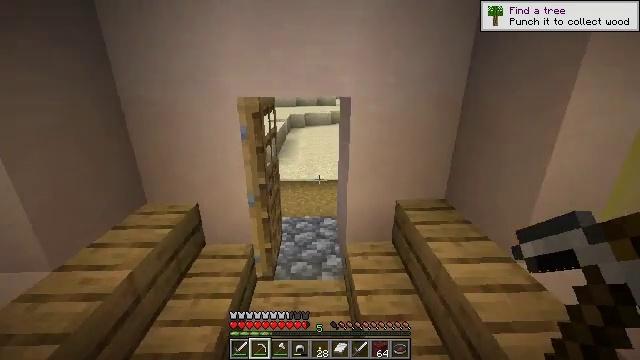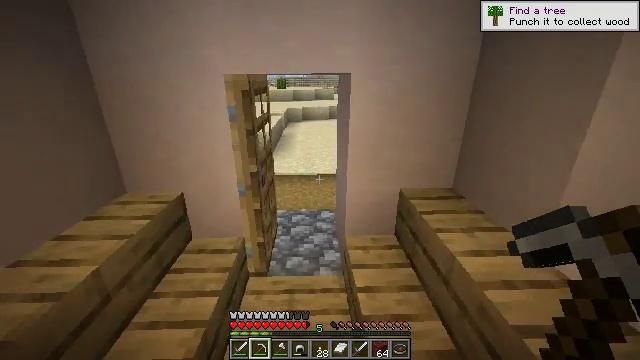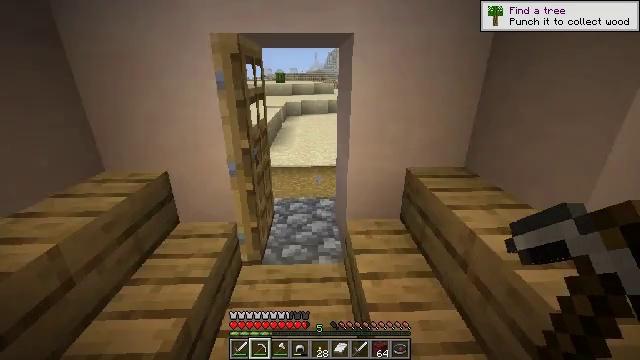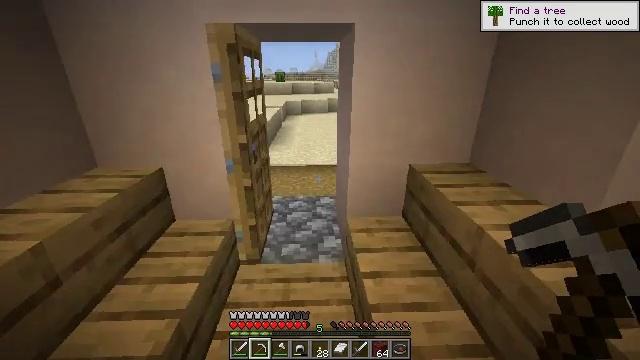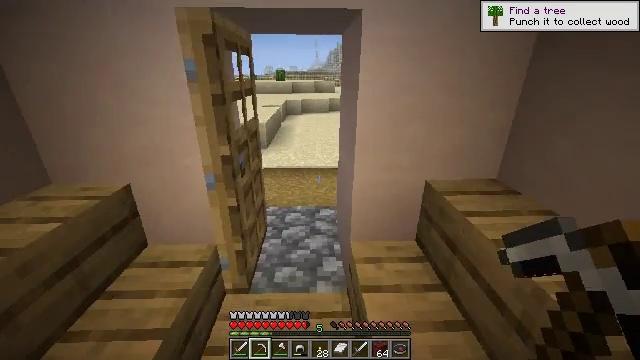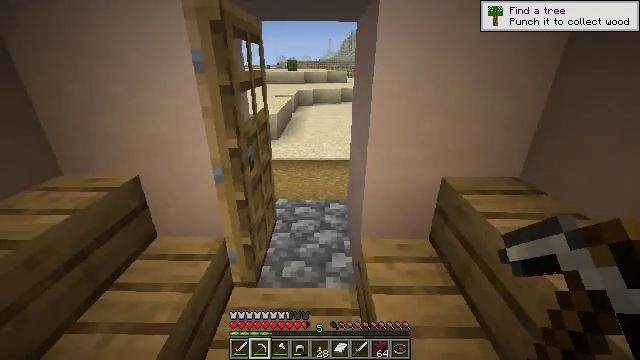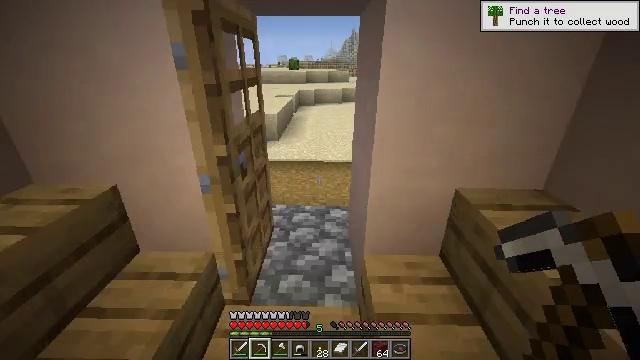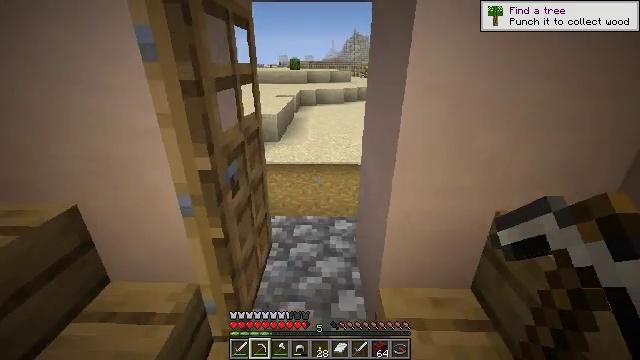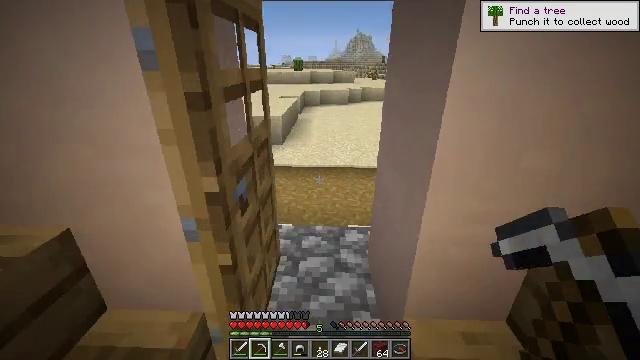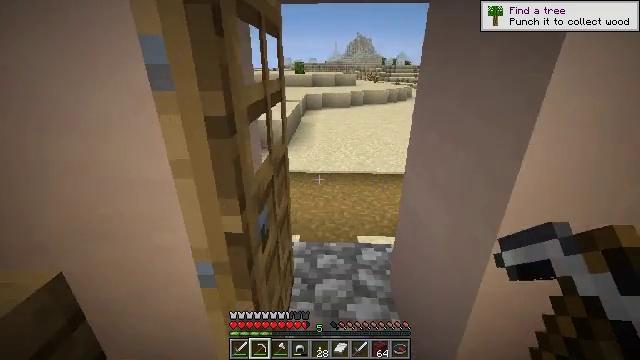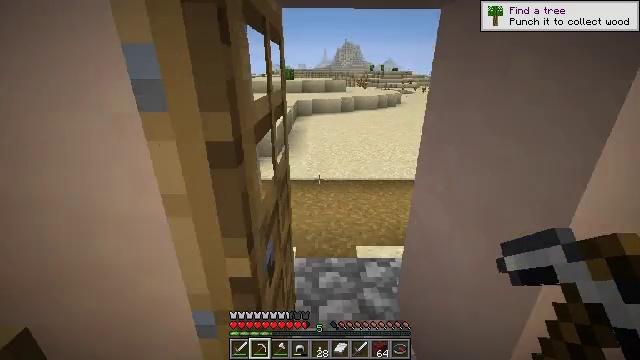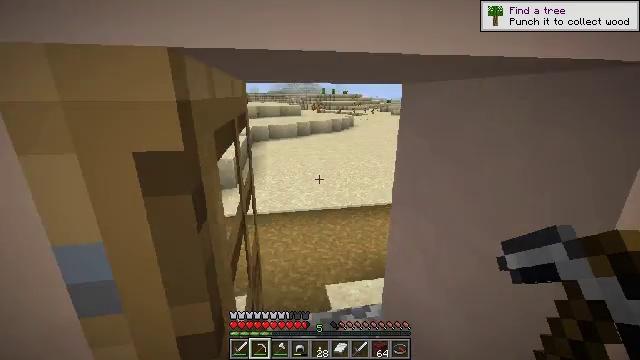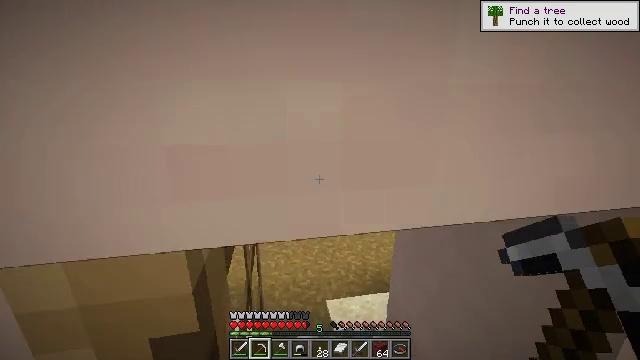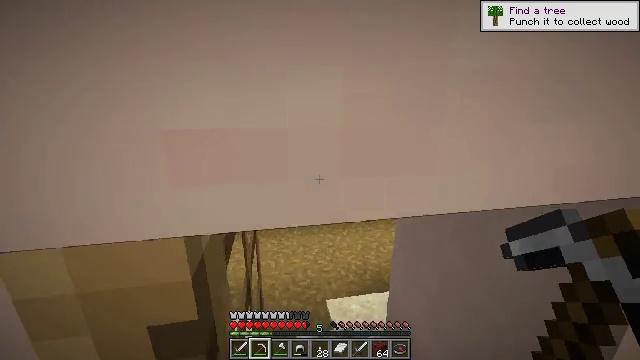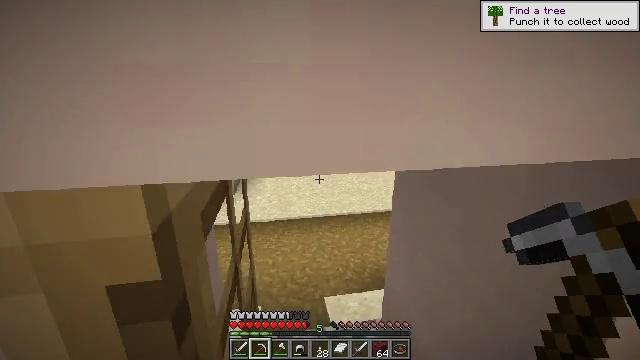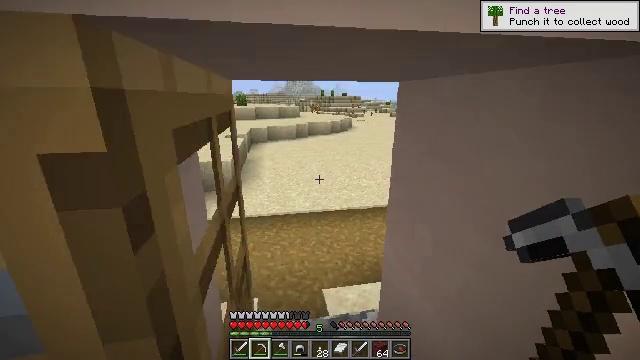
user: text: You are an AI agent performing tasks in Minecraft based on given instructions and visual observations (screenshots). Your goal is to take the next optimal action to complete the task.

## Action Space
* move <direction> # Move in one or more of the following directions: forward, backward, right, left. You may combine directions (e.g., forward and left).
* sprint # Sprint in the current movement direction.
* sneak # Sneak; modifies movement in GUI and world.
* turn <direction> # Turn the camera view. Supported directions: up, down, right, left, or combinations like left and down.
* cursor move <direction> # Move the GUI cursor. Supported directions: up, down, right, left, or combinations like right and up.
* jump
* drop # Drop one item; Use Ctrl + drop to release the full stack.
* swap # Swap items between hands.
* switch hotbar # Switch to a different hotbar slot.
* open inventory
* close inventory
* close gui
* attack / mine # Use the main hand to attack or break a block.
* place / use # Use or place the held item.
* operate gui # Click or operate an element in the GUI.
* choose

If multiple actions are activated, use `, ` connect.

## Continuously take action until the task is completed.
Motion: motion action
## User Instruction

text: Dig and collect smooth stone.
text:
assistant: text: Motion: move forward
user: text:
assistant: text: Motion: move forward
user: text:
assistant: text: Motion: move forward
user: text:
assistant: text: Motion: move forward
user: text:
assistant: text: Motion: move forward, turn left and down
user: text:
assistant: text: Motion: move forward
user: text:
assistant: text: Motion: move forward and move left
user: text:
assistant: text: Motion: move forward and move left
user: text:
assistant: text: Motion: move forward and move left
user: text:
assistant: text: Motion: move forward, turn right and up
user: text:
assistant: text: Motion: move forward, turn right and up
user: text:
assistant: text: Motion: move forward
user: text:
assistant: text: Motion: move forward
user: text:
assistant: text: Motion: move forward
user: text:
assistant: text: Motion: move forward
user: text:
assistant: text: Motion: move forward
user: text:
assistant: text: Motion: move forward
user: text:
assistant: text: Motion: move forward, turn left and down
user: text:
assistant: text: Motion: move forward, turn left and down
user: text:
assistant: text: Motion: move forward, turn left
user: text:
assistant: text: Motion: move forward, turn left and up
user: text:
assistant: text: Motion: move forward, turn left
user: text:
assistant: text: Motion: move forward, turn left
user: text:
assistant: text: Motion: move forward
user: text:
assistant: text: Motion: move forward, turn left
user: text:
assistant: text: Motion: move forward, turn left
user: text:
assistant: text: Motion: move forward, turn left and down
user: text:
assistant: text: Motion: turn left
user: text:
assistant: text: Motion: turn left
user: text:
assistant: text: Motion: no_op